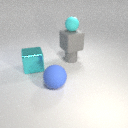
large gray rubber cube below small cyan rubber sphere